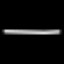
Label: line